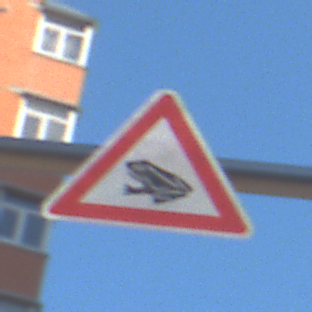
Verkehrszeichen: AmphibienwanderungRechts
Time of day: MorningAfternoon
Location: Outdoor (Suburban)
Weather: PartlyCloudy
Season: NotSpecified
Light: Natural